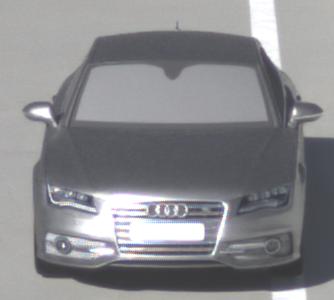
Make: Audi
Model: S7 Sportback cod
Detailed model: S7 (4G) Sportback
Model produced from: 2012/06
Model produced until: 2014/05
Doors: 5
Color: gray
Road condition: wet road
Daytime: morning or afternoon
Contrast: high contrast